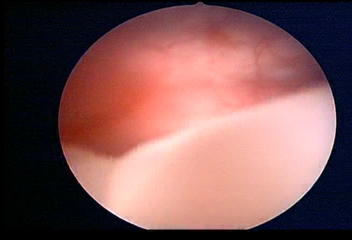
Modality: WLC
Class: Normal mucosa
Bladder cancer association: No